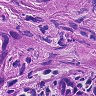
Metastatic tissue present: yes